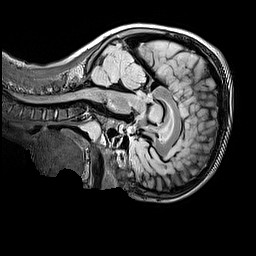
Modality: FLAIR
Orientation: sagittal
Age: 9
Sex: male
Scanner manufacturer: siemens
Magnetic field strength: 3 T
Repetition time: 5 s
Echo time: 0.388 s